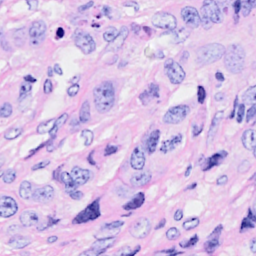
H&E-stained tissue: Breast